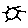
Label: sun